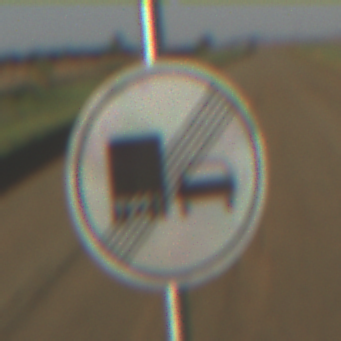
Verkehrszeichen: EndeUeberholverbotKraftfahrzeuge
Umgebung: Outdoor, Nature
Tageszeit: SunriseSunset
Wetter: Clear
Licht: Natural
Jahreszeit: NotSpecified
Kontrast: HighContrast